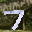
Label: 7